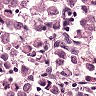
Metastatic tissue present: yes